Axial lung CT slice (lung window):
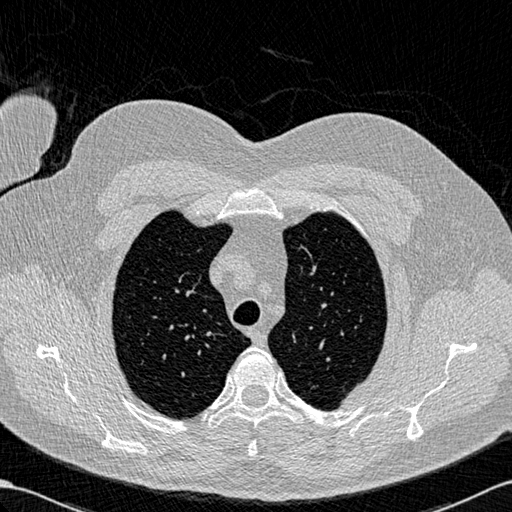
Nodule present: no